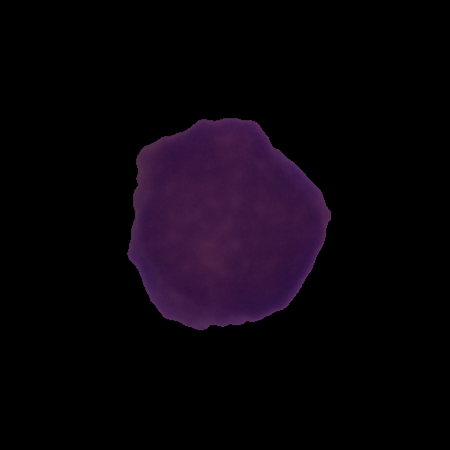
Label: healthy